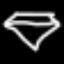
Label: diamond